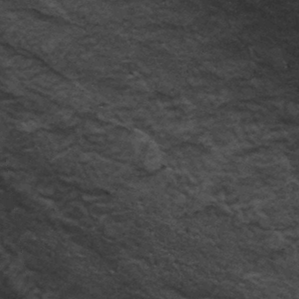
Label: frost